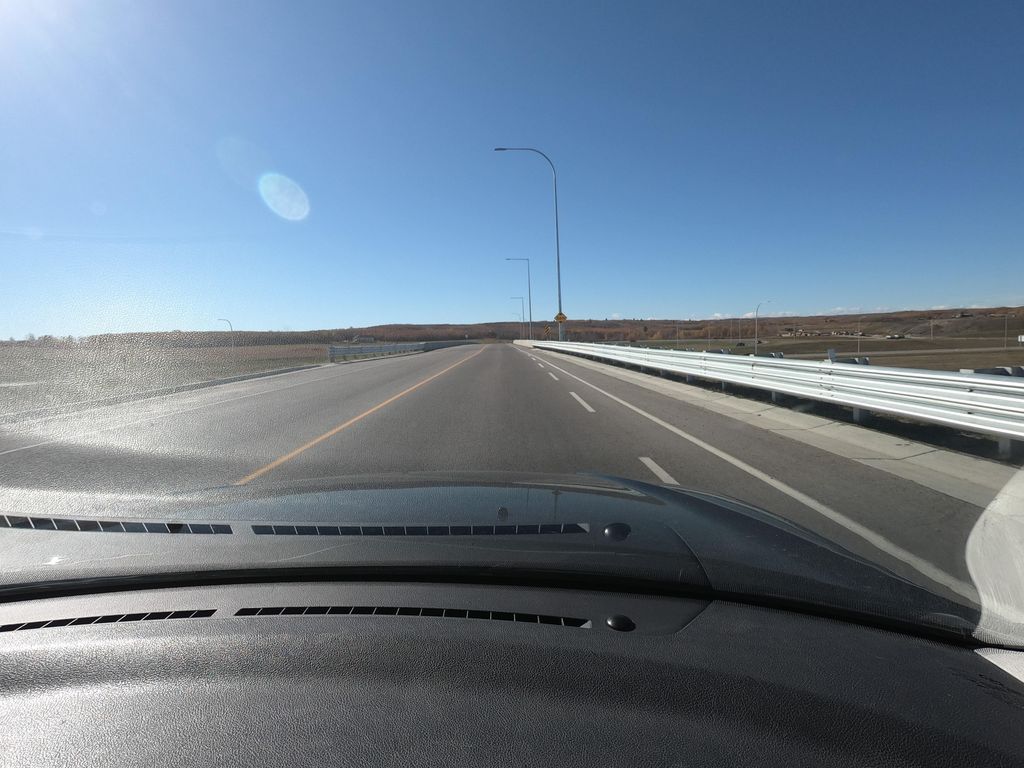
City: calgary